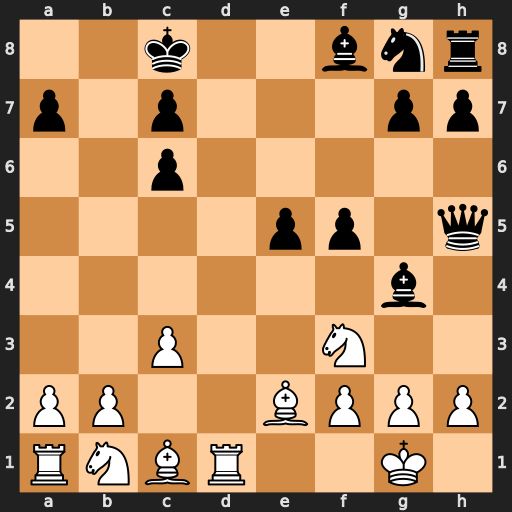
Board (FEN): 2k2bnr/p1p3pp/2p5/4pp1q/6b1/2P2N2/PP2BPPP/RNBR2K1
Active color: w
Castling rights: -
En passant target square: -
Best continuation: Ba6+ Kb8 Rd8#